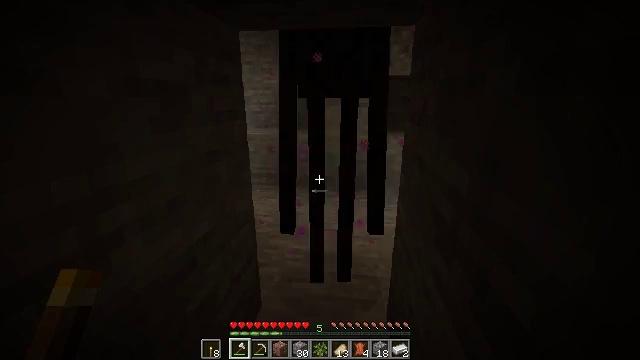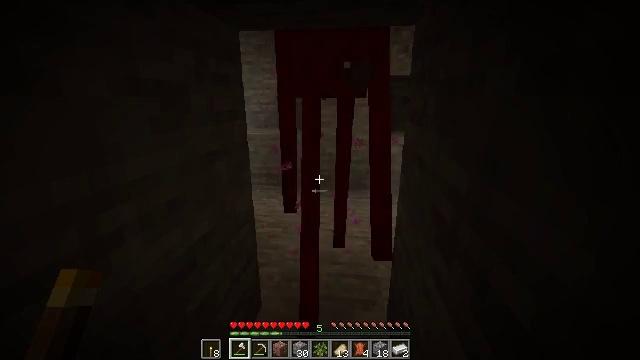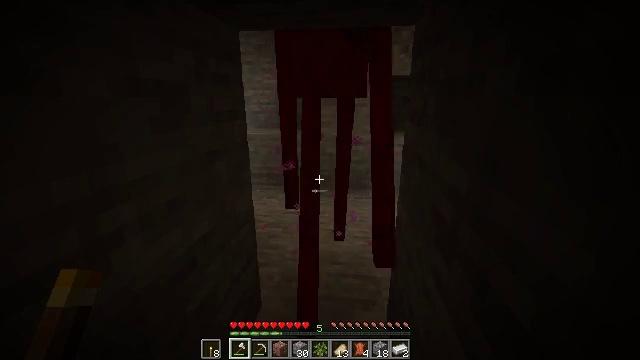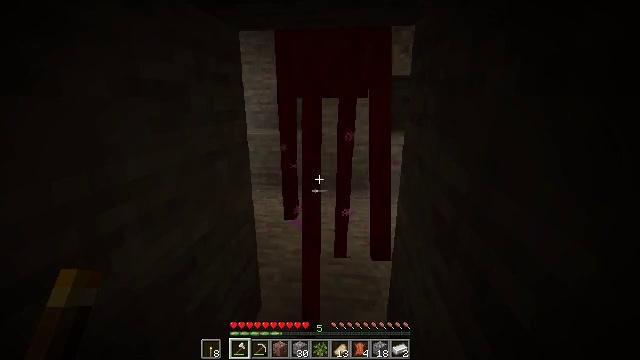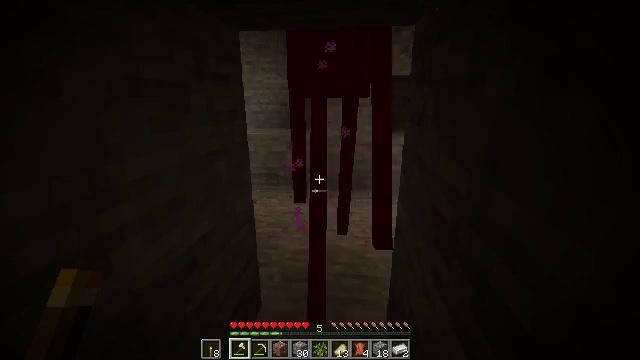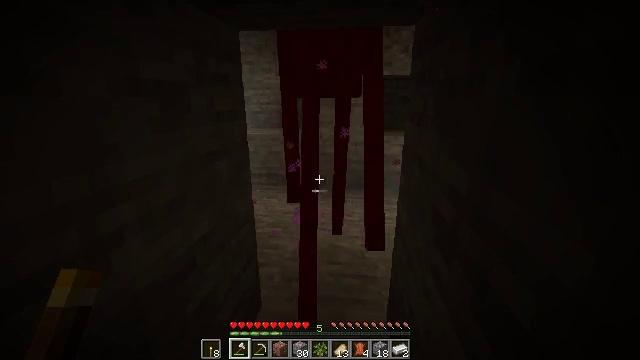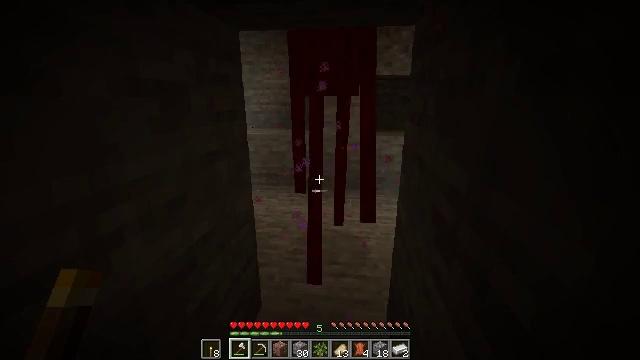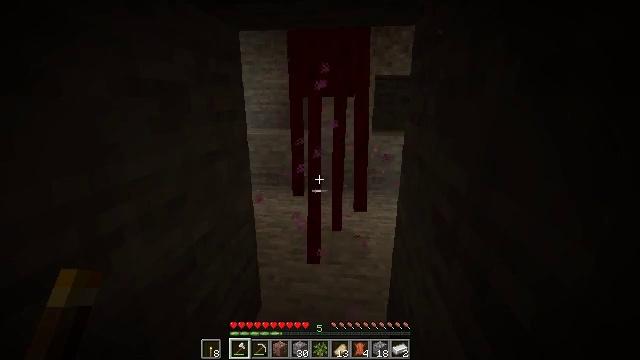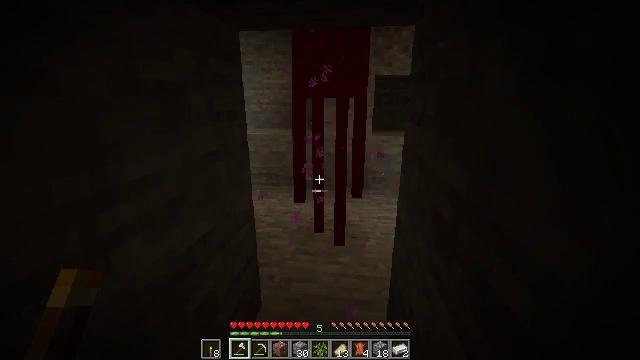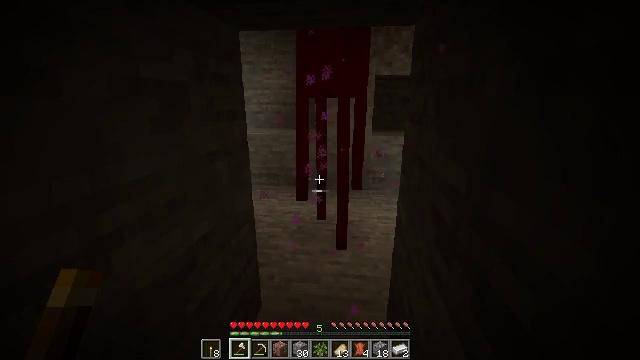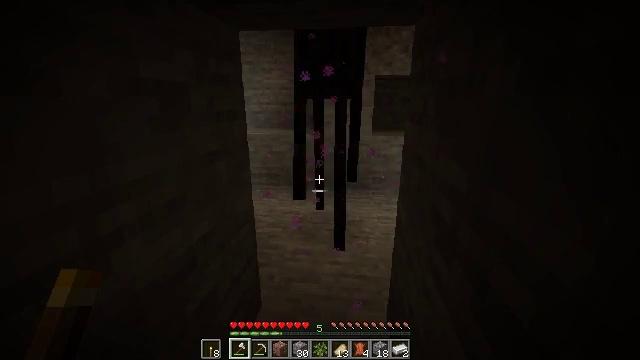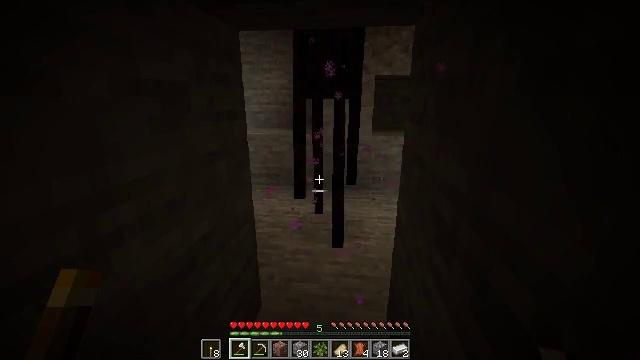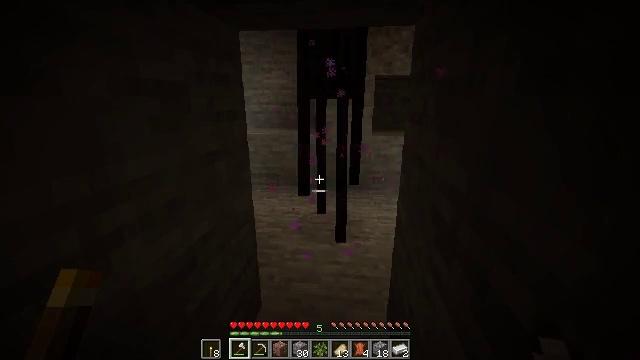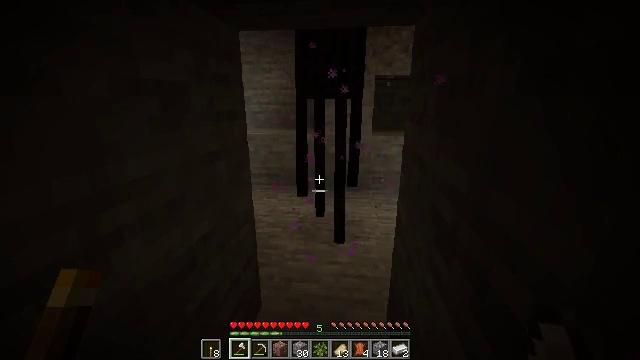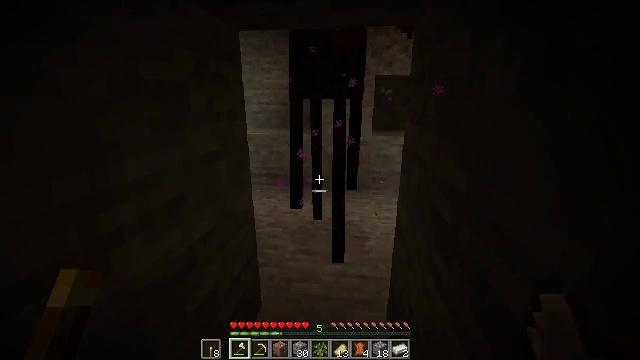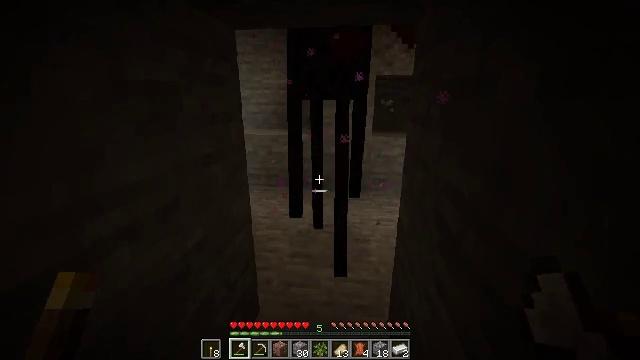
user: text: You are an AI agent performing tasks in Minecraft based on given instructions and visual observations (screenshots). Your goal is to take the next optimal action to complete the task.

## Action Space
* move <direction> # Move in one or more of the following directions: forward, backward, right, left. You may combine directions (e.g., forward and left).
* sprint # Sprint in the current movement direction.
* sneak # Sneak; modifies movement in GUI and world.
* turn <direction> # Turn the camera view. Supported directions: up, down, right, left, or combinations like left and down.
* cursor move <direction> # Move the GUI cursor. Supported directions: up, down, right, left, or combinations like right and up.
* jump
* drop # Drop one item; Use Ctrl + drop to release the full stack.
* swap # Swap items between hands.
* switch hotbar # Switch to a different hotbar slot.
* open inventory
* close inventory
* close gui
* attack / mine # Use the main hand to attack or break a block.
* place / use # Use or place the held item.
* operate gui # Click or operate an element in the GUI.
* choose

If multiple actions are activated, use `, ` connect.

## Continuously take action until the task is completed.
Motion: motion action
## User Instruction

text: Hunt the enderman.
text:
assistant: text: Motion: no_op
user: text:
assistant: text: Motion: no_op
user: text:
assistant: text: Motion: no_op
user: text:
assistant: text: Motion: no_op
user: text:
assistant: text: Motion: no_op
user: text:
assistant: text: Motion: no_op
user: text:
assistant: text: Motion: no_op
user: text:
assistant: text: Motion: no_op
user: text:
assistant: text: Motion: no_op
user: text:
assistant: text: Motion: no_op
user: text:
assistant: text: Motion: no_op
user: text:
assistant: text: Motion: no_op
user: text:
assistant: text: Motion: no_op
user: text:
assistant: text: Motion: no_op
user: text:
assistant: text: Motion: move forward
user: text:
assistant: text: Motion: move forward
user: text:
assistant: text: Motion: no_op
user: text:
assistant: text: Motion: no_op
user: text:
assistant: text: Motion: no_op
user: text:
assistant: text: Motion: no_op
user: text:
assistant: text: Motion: no_op
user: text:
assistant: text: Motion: no_op
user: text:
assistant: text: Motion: jump
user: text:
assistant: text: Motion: jump
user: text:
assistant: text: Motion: no_op
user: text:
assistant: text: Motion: turn right and down, attack / mine
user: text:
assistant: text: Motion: turn down, attack / mine
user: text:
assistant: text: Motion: attack / mine
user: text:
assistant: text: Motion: no_op
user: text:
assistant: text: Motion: no_op